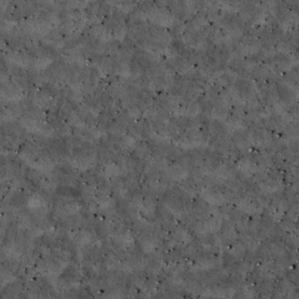
Label: non_frost